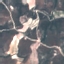
Land use / land cover: HerbaceousVegetation